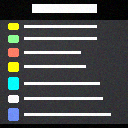
Screen state: on